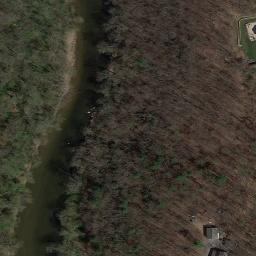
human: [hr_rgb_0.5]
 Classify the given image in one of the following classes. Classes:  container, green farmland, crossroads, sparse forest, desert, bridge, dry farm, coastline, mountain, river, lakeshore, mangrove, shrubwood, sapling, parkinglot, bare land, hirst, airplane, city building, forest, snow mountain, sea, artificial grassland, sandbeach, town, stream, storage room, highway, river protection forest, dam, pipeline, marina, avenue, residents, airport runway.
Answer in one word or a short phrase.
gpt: river